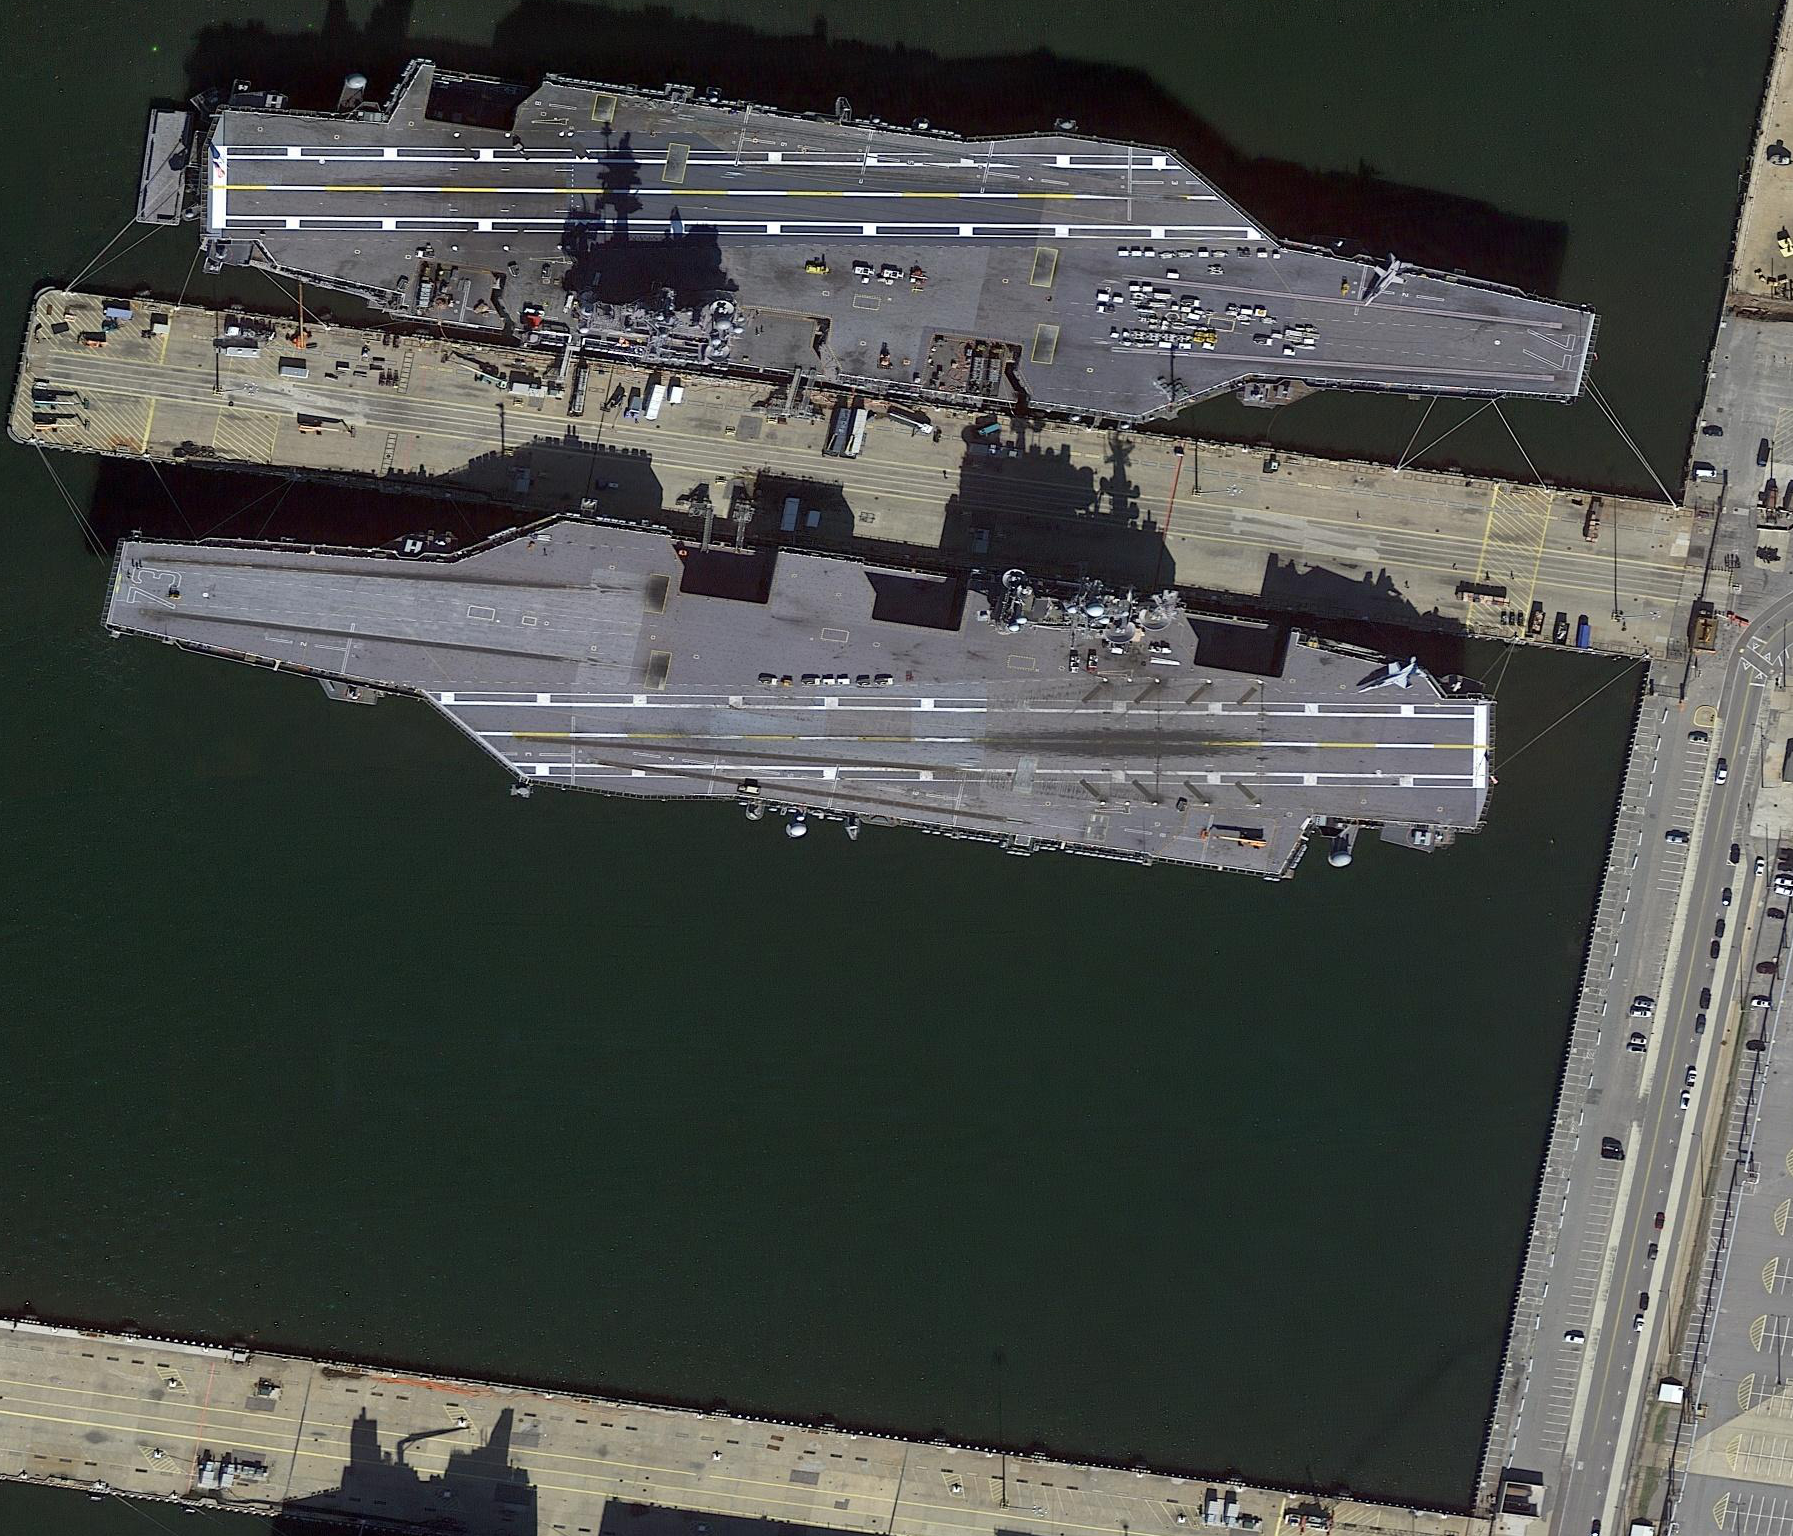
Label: aircraft_carrier